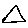
Label: triangle